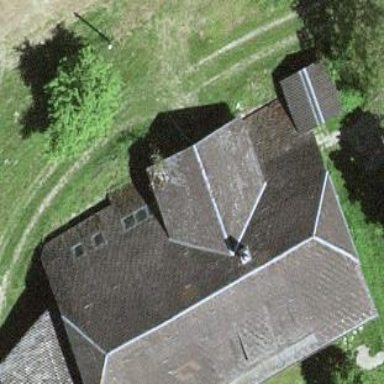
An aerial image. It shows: Farm building.